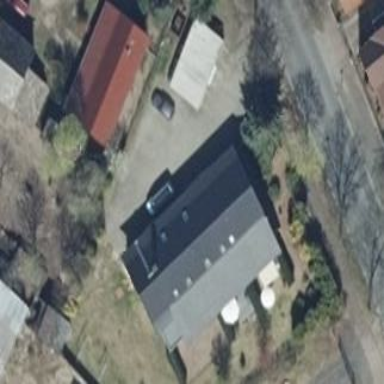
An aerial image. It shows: Building with gabled roof oriented along it. The roof is colored black.